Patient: sex F, age 59
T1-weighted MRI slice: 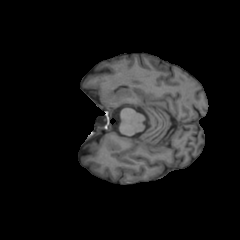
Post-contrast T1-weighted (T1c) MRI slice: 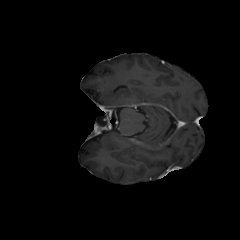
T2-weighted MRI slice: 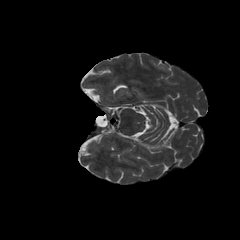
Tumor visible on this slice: yes
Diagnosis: Glioblastoma, IDH-wildtype
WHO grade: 4